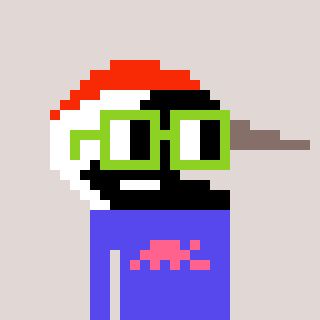
a pixel art character with square light green glasses, a crane-shaped head and a computerblue-colored body on a warm background